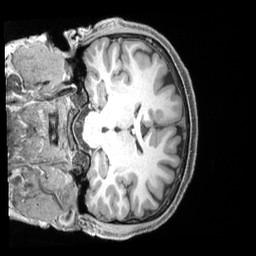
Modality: T1w
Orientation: coronal
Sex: male
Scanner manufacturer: siemens
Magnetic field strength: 3 T
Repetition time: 2.4 s
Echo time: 0.00222 s